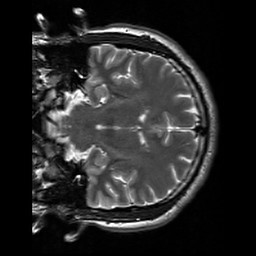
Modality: T2w
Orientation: coronal
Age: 24
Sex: male
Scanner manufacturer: siemens
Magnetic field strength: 3 T
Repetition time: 7 s
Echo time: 0.09 s